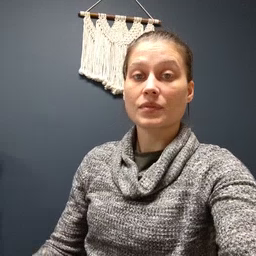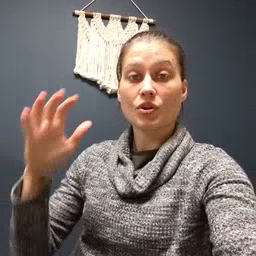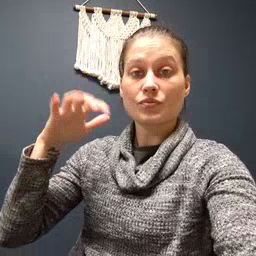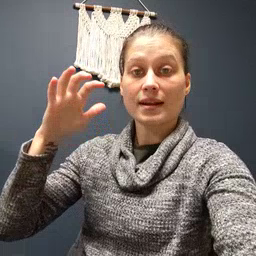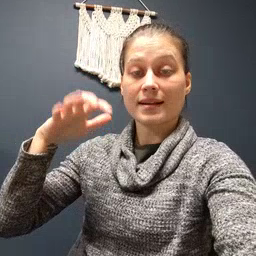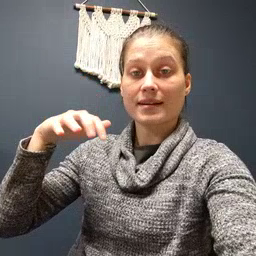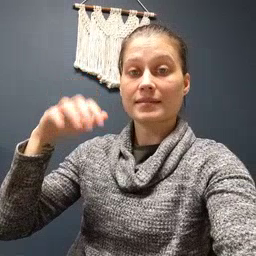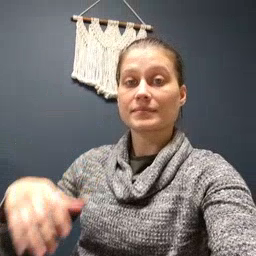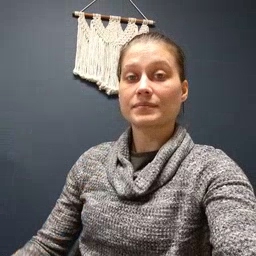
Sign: rain